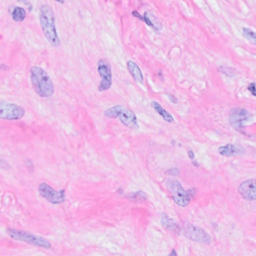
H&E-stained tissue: Breast